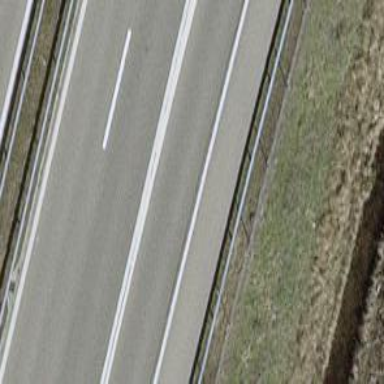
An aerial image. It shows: Asphalt motorway link.